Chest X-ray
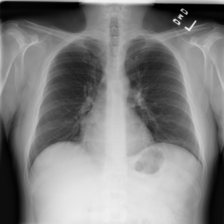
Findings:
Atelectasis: negative
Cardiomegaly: negative
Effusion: negative
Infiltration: negative
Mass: negative
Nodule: negative
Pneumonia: negative
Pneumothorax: negative
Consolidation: negative
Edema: negative
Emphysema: negative
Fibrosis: negative
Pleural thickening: negative
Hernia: negative